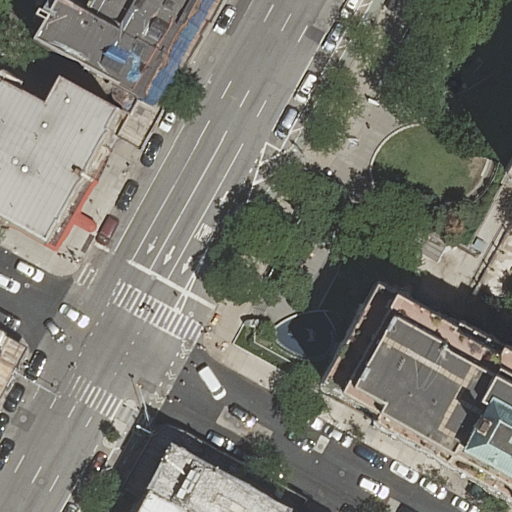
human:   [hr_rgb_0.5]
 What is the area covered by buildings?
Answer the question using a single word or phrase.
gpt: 7211m2

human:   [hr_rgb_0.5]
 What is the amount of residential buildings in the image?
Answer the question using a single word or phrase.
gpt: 7

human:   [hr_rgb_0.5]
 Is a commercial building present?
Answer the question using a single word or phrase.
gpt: no

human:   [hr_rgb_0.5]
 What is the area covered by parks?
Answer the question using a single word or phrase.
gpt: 4m2

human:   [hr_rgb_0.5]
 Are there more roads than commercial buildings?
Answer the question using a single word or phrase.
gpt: yes

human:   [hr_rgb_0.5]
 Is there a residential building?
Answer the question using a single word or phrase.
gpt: yes

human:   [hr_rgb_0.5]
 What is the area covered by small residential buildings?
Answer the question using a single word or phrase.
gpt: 85m2

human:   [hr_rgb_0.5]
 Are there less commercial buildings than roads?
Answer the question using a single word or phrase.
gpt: yes

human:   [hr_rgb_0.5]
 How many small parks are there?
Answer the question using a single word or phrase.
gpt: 1

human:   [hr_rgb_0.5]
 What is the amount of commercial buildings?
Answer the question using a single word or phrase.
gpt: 0

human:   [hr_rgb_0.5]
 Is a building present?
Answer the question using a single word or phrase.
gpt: yes

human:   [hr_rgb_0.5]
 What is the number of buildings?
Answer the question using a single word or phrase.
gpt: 7

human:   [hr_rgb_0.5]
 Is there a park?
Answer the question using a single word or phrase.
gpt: yes

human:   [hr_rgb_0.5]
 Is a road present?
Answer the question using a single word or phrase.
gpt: yes

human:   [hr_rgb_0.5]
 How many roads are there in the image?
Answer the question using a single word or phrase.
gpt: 5

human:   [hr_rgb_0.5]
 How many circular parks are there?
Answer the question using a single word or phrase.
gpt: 0

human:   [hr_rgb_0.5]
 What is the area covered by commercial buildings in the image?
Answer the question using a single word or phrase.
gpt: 0m2

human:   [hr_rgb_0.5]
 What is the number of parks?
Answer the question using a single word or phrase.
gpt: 1

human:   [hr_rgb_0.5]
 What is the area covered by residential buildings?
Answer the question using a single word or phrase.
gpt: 7211m2

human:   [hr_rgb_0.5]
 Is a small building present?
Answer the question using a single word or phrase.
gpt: yes

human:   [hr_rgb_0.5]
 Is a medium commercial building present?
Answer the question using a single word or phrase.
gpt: no

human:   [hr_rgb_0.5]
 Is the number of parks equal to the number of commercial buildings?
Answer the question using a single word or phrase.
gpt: no

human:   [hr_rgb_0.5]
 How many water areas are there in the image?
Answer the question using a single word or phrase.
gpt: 0

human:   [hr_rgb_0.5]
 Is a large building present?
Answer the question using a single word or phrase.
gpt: yes

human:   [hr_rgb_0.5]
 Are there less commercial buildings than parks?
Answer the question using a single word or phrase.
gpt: yes

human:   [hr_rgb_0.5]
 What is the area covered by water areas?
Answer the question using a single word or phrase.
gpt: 0m2

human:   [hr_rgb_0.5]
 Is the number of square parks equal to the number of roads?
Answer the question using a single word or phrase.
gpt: no

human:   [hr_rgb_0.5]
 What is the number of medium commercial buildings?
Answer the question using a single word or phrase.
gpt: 0

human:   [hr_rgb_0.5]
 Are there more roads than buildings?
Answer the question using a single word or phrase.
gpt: no

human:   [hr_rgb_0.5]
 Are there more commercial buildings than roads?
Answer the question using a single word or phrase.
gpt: no

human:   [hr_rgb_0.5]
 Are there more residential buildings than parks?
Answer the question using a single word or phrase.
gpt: yes

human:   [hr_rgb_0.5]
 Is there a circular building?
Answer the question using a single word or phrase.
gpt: no

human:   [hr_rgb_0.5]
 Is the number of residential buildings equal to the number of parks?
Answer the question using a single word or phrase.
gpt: no

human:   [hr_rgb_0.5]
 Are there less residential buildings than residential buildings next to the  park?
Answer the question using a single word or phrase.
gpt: no

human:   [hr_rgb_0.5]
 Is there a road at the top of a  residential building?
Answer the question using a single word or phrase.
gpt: yes

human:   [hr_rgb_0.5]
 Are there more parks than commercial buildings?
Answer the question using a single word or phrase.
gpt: yes

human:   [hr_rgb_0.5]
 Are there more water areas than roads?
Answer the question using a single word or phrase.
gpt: no

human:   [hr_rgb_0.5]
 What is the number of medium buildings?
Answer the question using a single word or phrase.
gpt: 1

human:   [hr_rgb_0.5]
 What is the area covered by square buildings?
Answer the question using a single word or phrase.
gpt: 0m2

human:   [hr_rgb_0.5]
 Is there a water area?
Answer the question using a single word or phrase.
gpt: no

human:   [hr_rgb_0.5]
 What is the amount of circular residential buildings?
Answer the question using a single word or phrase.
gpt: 0

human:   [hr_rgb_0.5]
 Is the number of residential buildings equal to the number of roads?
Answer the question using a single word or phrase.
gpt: no

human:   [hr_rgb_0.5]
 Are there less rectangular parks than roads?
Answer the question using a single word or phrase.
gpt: yes

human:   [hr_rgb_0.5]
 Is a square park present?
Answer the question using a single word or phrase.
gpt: no

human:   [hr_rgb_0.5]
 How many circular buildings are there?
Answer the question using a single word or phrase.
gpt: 0

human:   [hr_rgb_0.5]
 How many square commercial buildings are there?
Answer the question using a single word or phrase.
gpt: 0

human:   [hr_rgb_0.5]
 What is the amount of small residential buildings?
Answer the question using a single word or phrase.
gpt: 1

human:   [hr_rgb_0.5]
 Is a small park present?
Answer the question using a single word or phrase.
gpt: yes

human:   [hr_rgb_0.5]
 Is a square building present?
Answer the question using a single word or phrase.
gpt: no

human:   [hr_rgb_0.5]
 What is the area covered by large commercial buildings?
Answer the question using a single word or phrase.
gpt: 0m2

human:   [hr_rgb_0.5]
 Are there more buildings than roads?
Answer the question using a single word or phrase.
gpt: yes

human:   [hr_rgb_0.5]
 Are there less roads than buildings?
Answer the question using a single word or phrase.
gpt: yes

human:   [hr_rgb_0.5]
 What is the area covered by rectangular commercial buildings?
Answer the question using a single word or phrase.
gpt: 0m2

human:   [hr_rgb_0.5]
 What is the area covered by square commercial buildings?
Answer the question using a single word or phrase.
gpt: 0m2

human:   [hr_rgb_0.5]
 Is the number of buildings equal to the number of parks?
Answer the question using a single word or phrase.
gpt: no

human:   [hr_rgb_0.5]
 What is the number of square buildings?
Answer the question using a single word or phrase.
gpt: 0

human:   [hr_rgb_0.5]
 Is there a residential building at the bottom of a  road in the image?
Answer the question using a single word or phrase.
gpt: yes

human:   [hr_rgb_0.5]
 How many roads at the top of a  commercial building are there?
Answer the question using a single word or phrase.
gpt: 0

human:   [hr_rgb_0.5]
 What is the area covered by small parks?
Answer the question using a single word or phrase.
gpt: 4m2

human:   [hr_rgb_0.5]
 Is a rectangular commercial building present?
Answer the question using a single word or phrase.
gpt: no

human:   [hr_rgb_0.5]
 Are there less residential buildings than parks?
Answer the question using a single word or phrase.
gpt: no

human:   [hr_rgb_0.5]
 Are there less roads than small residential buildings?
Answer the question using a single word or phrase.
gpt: no

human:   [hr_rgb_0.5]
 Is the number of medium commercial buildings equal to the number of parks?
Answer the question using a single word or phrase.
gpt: no

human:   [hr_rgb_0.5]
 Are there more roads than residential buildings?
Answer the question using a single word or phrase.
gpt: no